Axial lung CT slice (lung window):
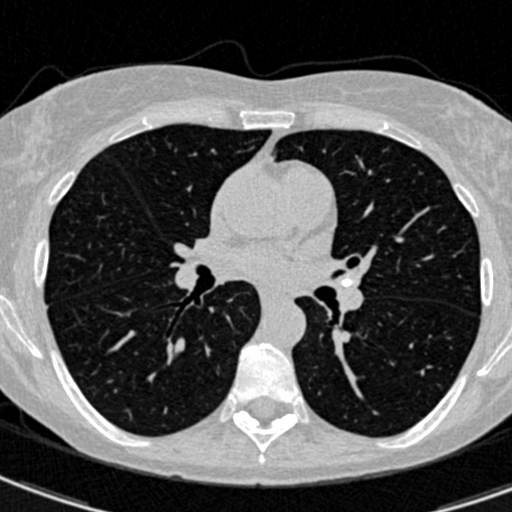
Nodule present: no